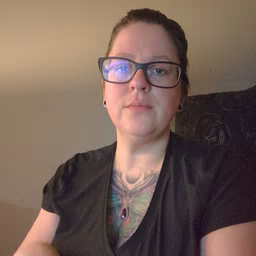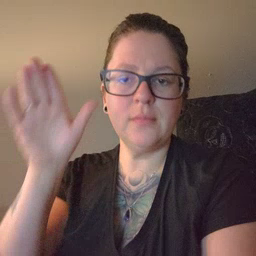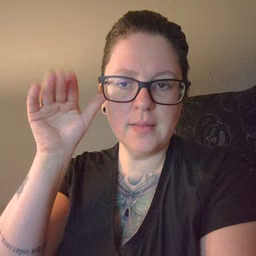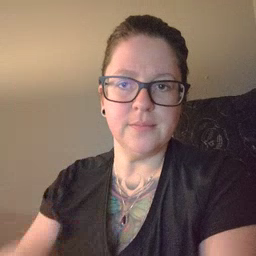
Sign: donkey